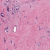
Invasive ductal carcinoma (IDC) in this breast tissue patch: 0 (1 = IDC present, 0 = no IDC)